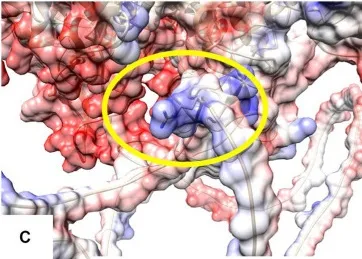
(C,D) Surface representations depict the protein structures of both CACNA1A wild-type (wt) and the R2467P mutant. The structures are color-coded based on electrostatic values: red represents negative values (-10 min), white corresponds to 0, and blue signifies positive values (10 max). On the left (within the yellow oval) is the wt structure, featuring the polar residue arginine. On the right (within the green oval) is the R2467P mutant, characterized by the non-polar residue proline. Note the discernible modification in the electrostatic surface of this Intrinsically Disordered Region (IDR) caused by the mutation.
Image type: radiology (ct)